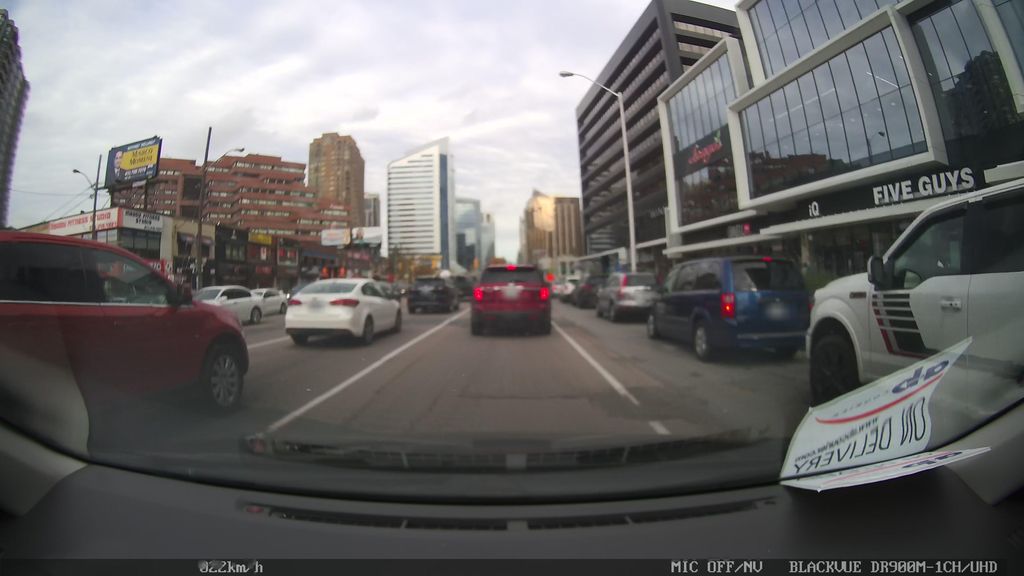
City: toronto